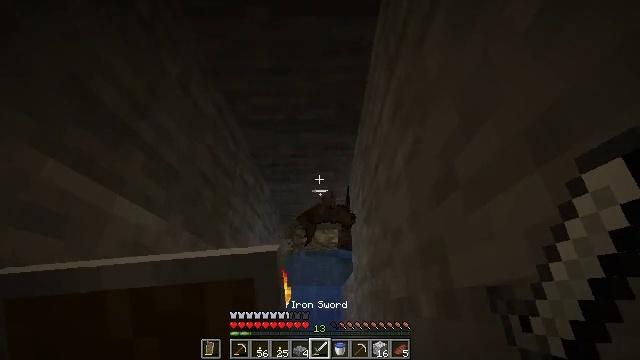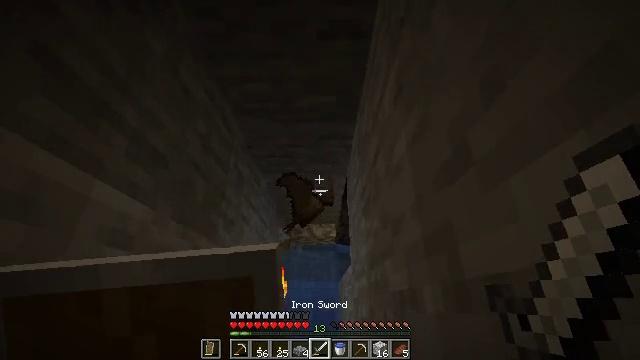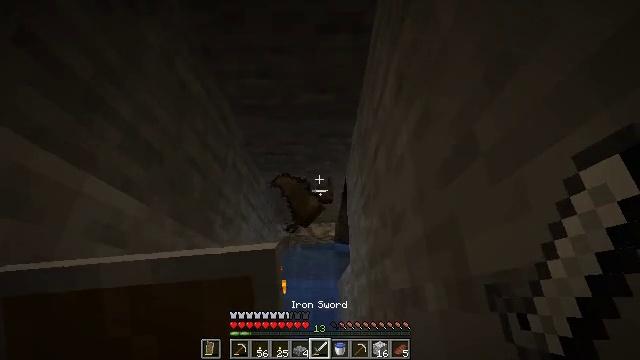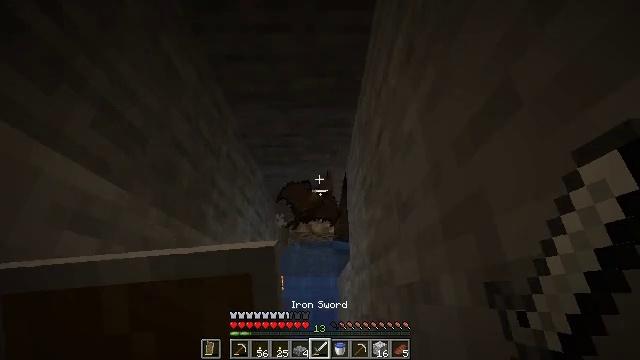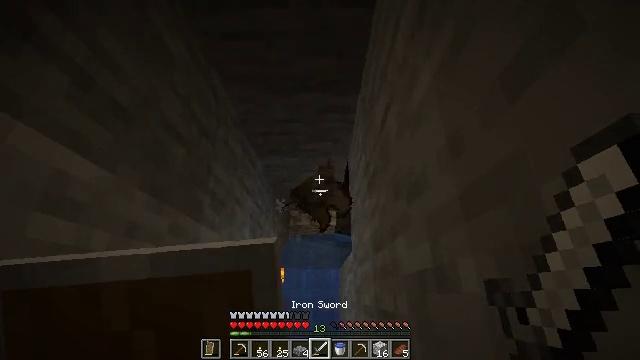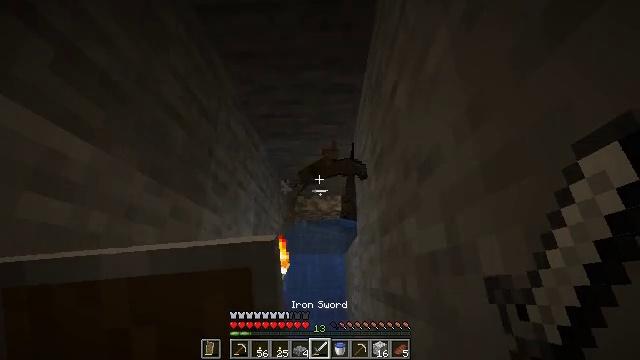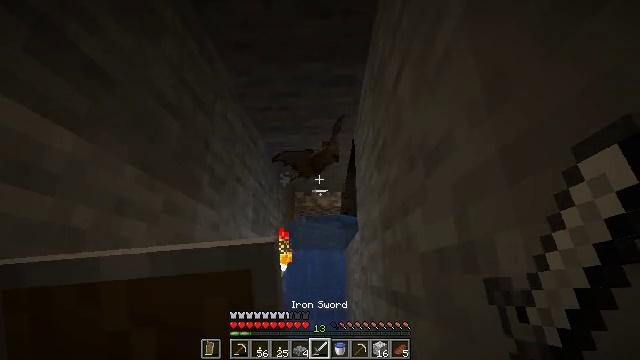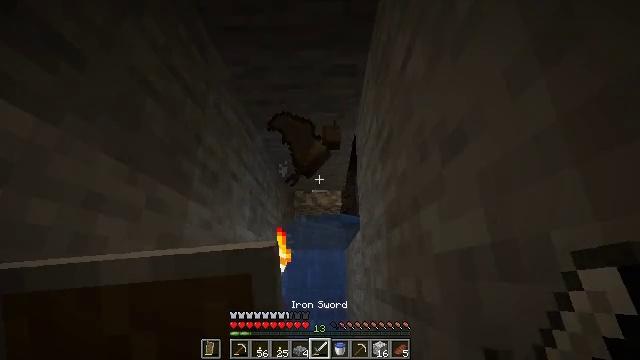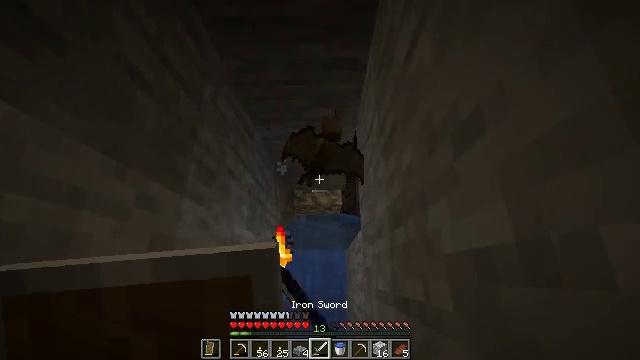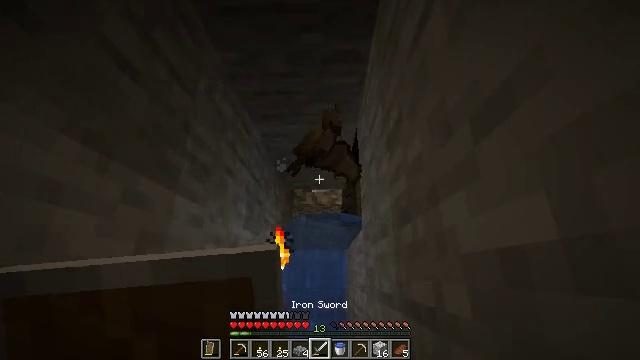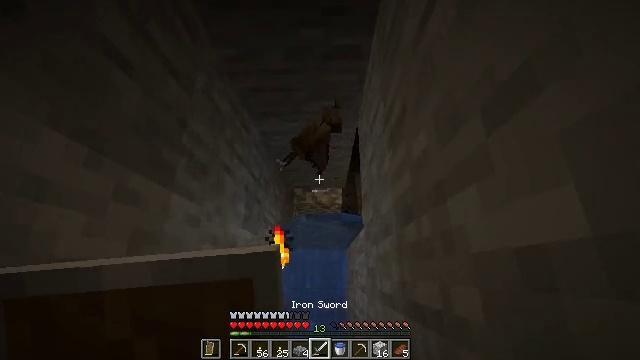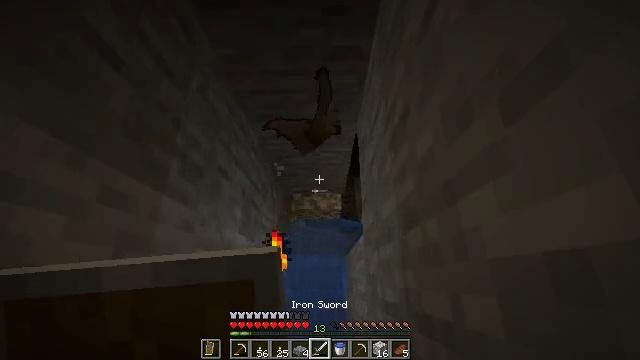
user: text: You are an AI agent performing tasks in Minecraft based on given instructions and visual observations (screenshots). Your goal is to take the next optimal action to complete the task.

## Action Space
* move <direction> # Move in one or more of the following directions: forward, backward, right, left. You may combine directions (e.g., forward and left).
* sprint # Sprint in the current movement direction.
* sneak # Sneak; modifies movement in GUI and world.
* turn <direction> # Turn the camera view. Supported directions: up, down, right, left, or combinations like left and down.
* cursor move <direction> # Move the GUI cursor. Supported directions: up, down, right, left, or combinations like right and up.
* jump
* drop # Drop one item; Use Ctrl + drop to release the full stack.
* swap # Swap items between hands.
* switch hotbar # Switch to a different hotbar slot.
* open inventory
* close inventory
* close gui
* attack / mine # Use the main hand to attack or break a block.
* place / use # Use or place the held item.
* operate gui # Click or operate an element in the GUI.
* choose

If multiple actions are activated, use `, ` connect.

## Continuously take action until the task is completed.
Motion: motion action
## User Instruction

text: Kill flying mobs.
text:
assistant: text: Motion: move forward, turn down
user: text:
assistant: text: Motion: move forward
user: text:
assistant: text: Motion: move forward
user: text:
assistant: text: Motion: move forward, turn down
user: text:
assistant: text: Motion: move forward, turn left and down
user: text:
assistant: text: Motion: move forward
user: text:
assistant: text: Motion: move forward, attack / mine
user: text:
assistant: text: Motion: move forward, attack / mine
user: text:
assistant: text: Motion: move forward, attack / mine
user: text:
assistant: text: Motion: move forward
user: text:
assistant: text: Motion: move forward, turn up
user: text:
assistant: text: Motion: no_op